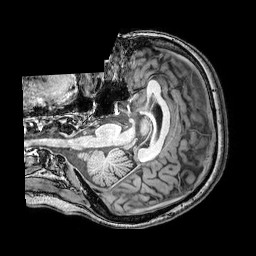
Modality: T1w
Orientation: axial
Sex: female
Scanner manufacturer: philips
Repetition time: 0.008135 s
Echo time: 0.00372 s